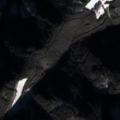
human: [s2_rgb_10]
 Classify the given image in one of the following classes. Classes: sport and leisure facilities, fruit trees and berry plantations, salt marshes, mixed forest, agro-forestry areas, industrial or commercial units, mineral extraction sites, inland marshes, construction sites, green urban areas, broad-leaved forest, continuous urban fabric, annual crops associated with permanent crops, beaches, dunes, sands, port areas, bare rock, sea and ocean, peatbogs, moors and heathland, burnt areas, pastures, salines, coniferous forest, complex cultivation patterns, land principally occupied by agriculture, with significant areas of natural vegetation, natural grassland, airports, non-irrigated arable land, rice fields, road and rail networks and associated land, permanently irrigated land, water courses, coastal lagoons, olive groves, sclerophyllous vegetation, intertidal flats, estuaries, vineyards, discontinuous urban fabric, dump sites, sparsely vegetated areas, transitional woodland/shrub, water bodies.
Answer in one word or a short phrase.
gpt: coniferous forest